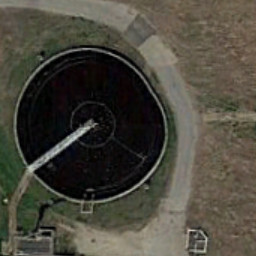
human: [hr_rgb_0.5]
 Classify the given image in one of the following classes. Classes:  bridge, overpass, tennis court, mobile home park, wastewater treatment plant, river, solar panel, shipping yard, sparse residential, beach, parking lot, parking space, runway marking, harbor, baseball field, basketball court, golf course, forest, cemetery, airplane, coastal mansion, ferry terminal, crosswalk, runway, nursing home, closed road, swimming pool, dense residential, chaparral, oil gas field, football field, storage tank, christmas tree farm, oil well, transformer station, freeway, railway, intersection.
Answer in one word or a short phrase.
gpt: wastewater treatment plant